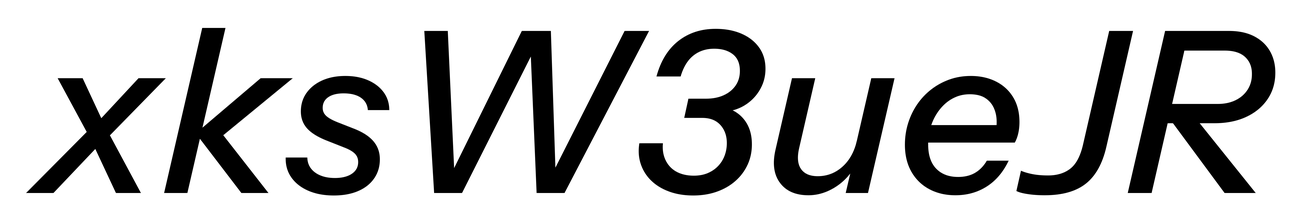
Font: InstrumentSans-Italic_Medium_Italic